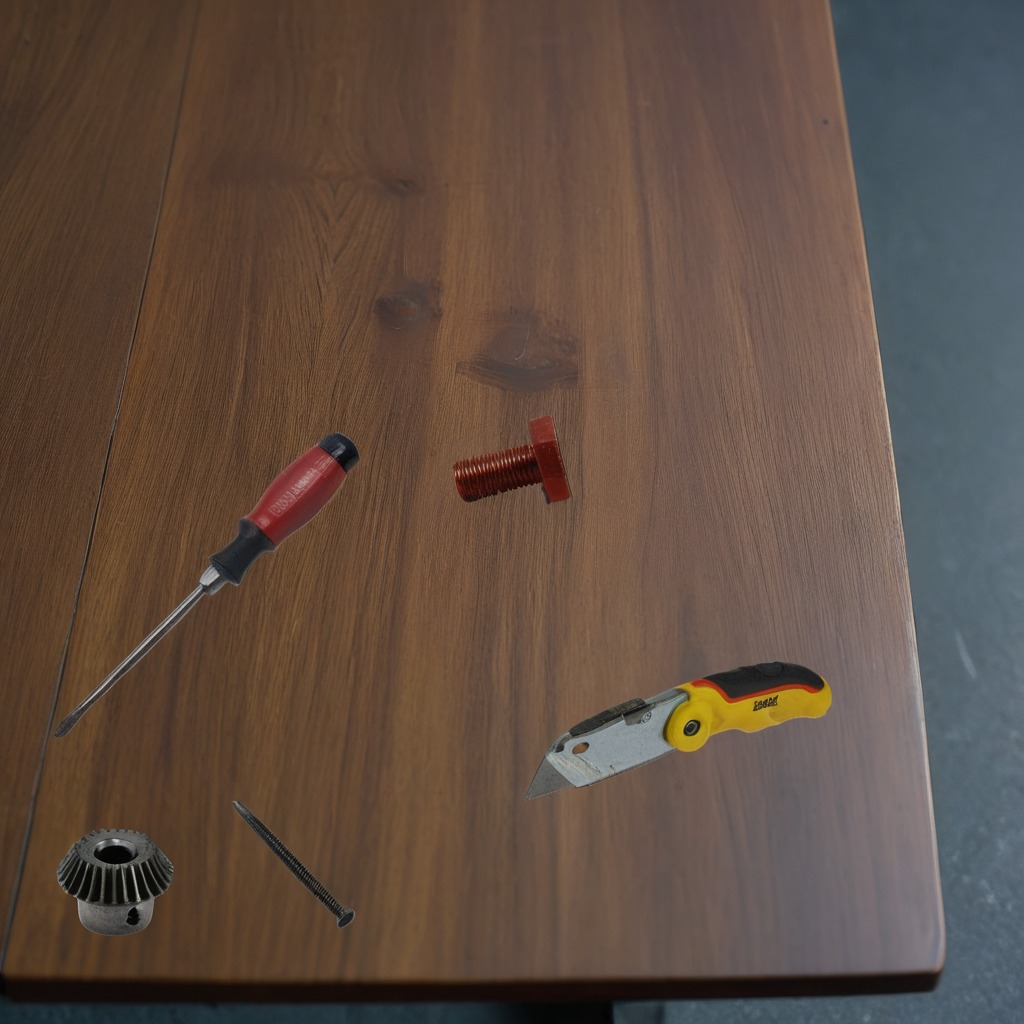
A steel gear with teeth, a utility knife, a metal machine screw, a coiled metal spring, and a screwdriver are lying on the old table.